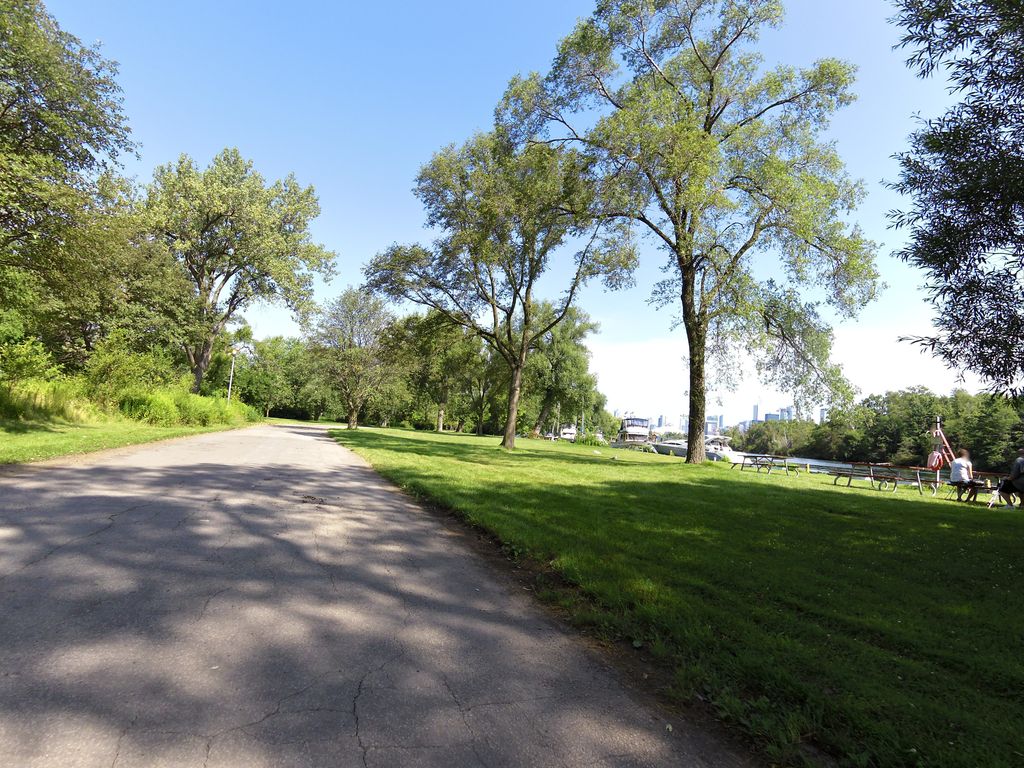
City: toronto